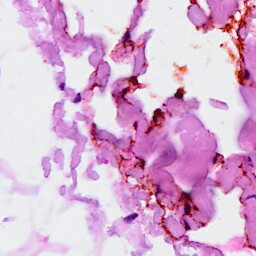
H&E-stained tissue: Breast